Interaction volume radius: 10 \u00c5
Interaction volume height: 25 \u00c5
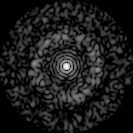
Disorder parameter: 0.8401